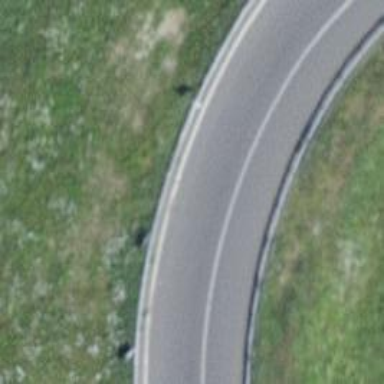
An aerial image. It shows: Asphalt motorway link.